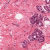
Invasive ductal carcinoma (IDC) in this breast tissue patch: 0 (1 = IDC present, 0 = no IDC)